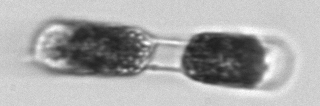
Label: Hemiaulus